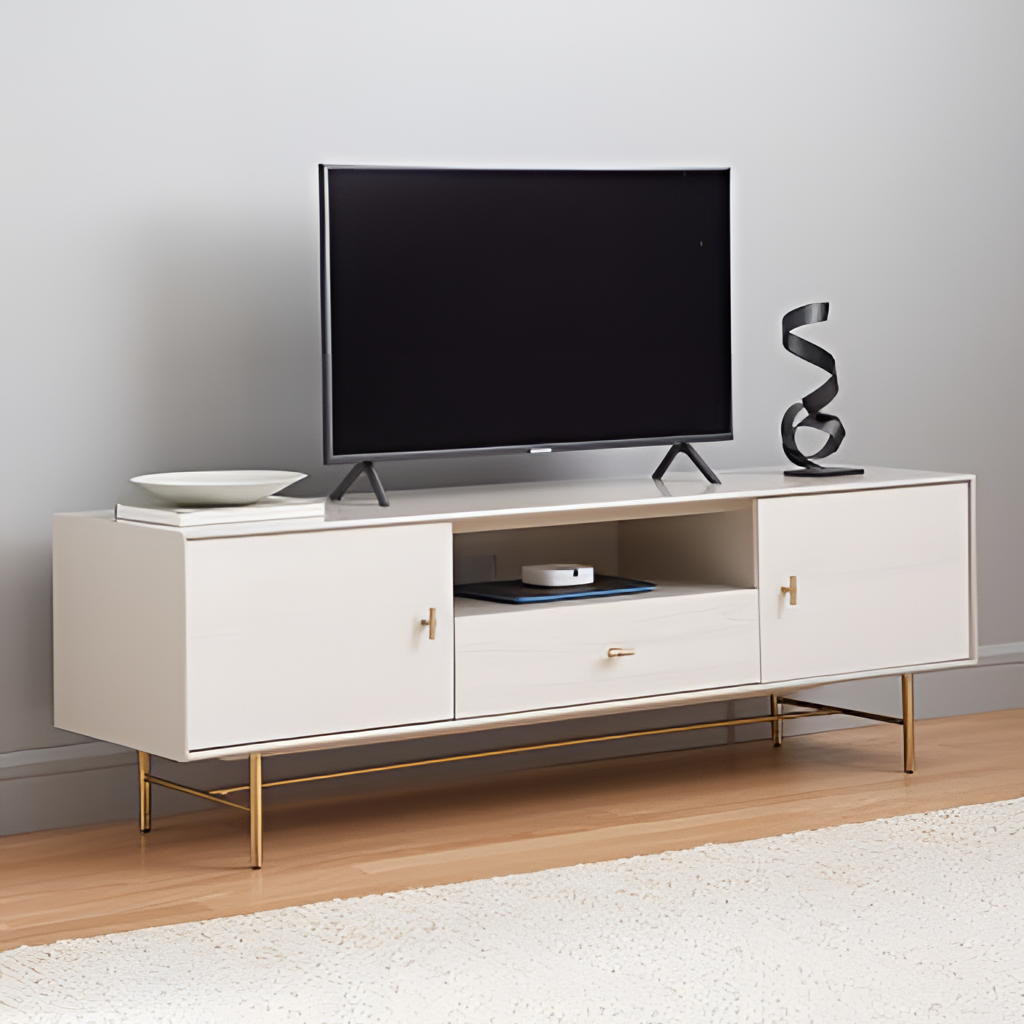
living room, wood media console, modern, wood flooring, with plank pattern, gray paint wallpaper, with solid pattern